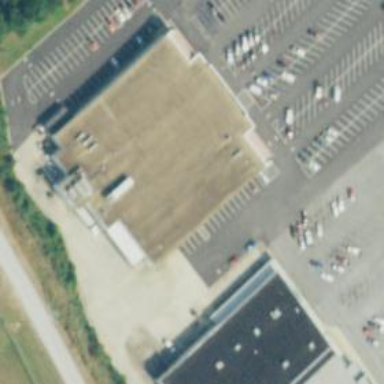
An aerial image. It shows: Supermarket.